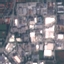
Land use / land cover class: Industrial